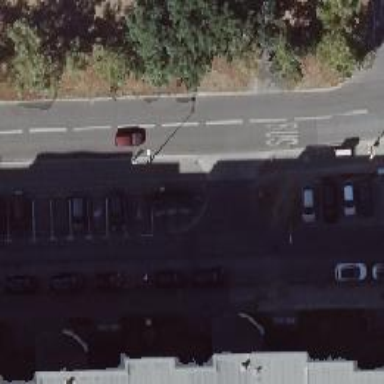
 parking is available on the street side."